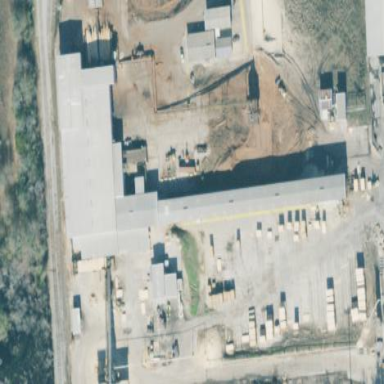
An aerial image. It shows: Industrial building.